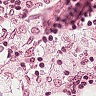
Metastatic tissue present: no